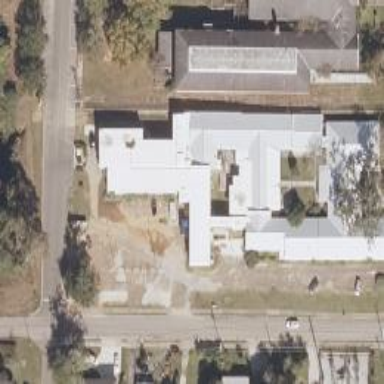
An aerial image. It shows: Nursing facility building.